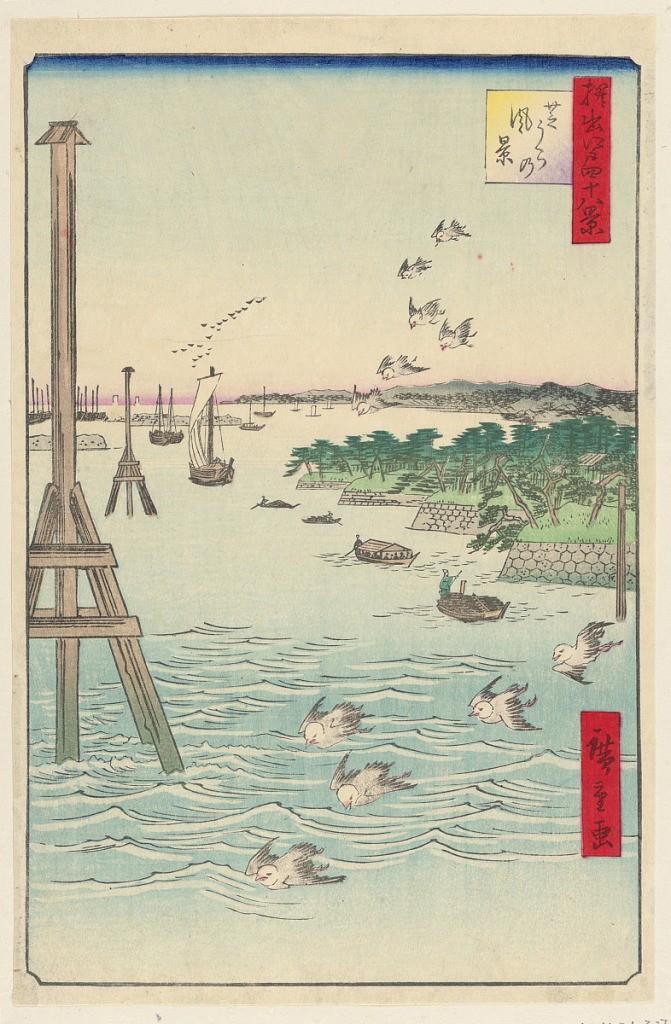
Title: View of Shiba Coast (Shibaura no fukei) From the Series One Hundred Famous views of Edo
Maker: Ando Hiroshige, Japanese, 1797–1858
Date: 1856
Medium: Woodblock print in colored ink on paper
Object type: Print
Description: This print contains many examples of the use of perspective. Three groups of seagulls are placed in the background, middle ground, and foreground. Two large wooden structures of the left side presented in the same compositional technique also convey depth within the print. Lastly, four boats decreasing in size as they float further into Edo Bay attempt to support this composition.